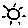
Label: sun